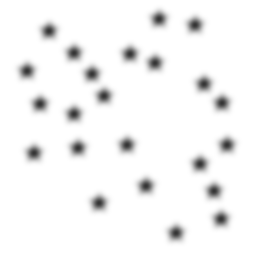
Squares: 0
Triangles: 0
Stars: 23
Total shapes: 23